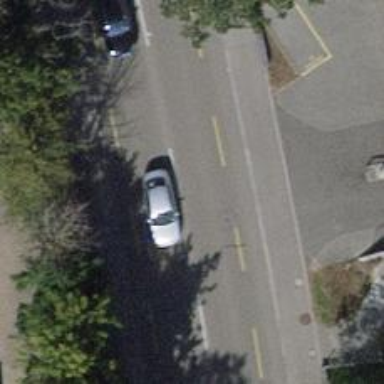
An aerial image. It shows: Primary highway with asphalt surface. It also has lane for cyclists on both sides.